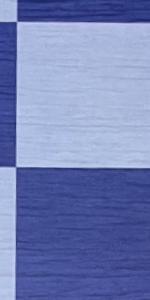
Label: Empty